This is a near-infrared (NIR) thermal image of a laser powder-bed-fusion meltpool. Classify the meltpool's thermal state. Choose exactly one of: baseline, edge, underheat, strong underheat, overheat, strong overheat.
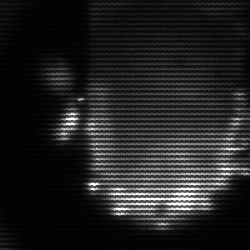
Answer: baseline